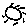
Label: sun